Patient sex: F
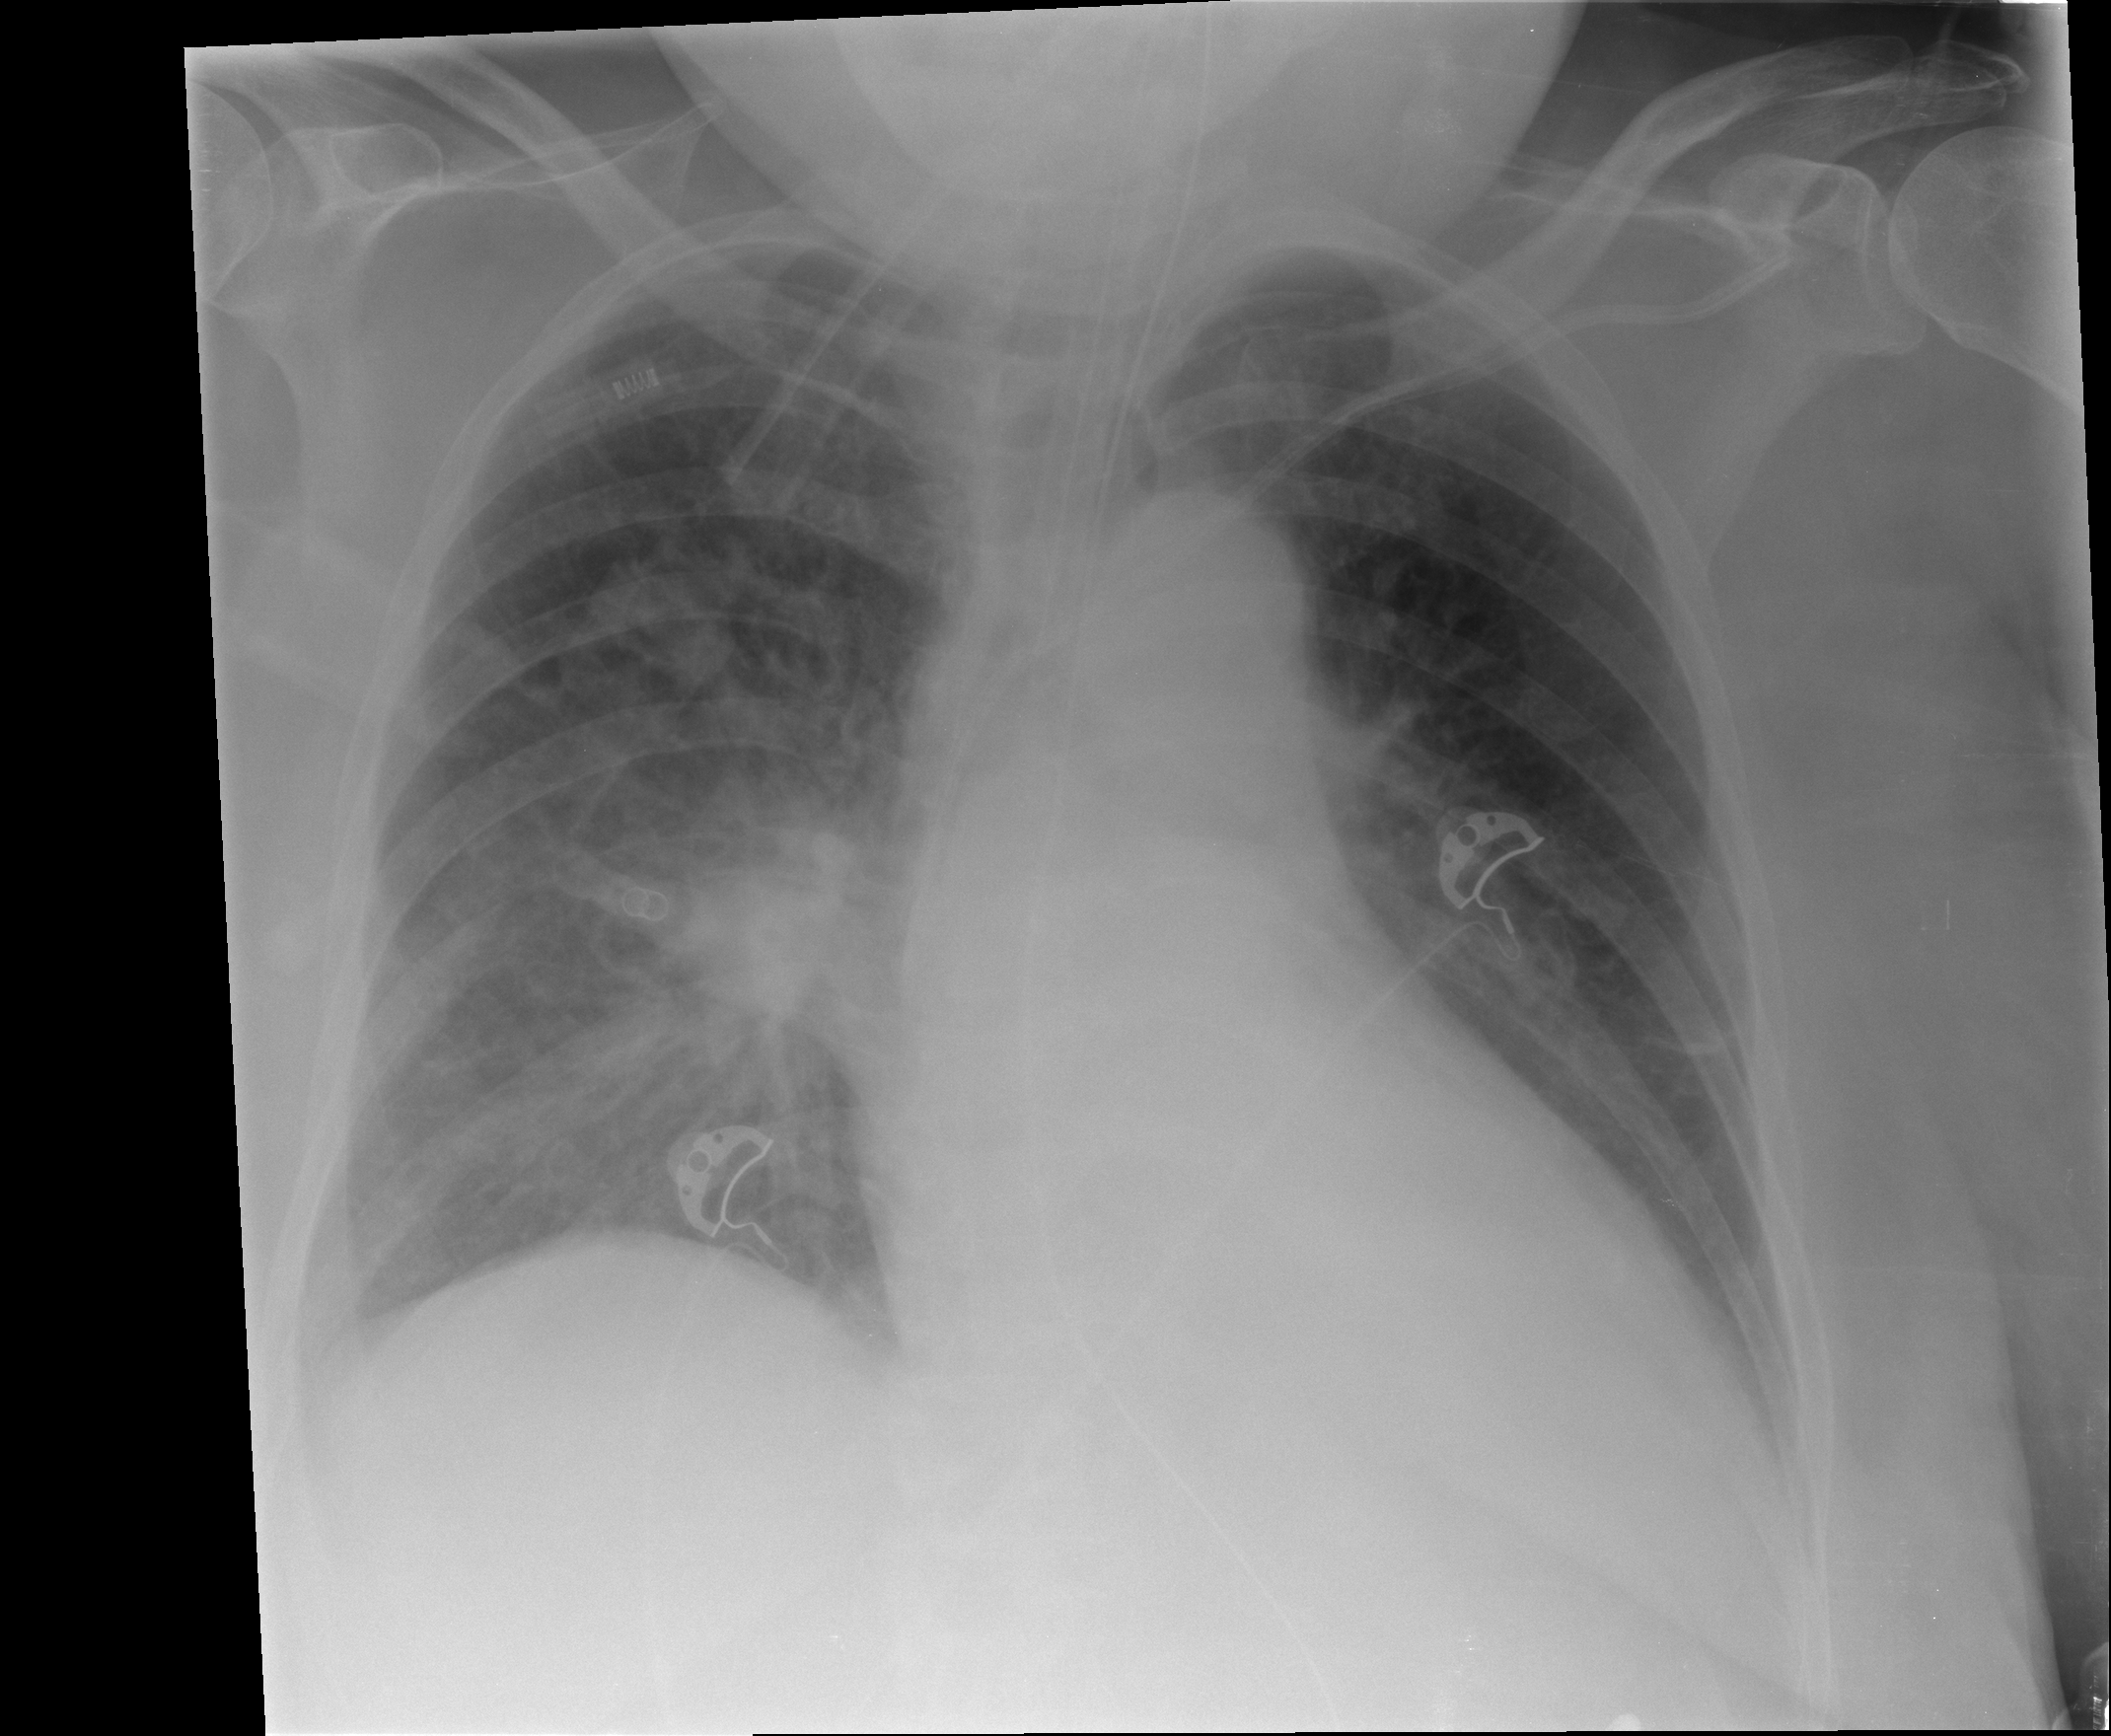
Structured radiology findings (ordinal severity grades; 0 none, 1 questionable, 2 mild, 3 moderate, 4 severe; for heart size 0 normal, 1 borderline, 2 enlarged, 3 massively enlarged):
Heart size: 0
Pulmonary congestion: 1
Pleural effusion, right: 0
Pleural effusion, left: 0
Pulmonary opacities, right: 2
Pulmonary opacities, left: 0
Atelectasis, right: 2
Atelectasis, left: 1